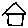
Label: house